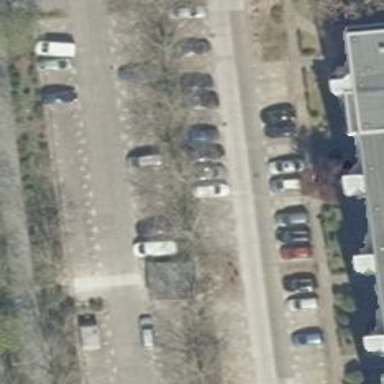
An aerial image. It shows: Street side parking area.